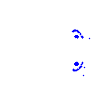
Particle: electron